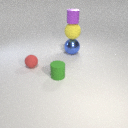
large blue metal sphere behind small red rubber sphere